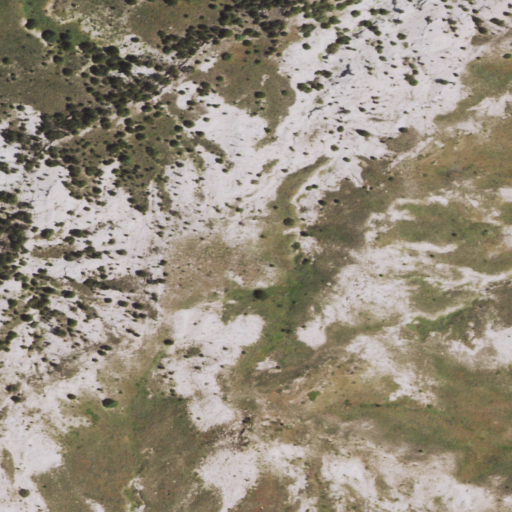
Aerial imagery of ridge(s) in Wyoming named Cedar Breaks containing grassland, shrub, evergreen forest, and barren land